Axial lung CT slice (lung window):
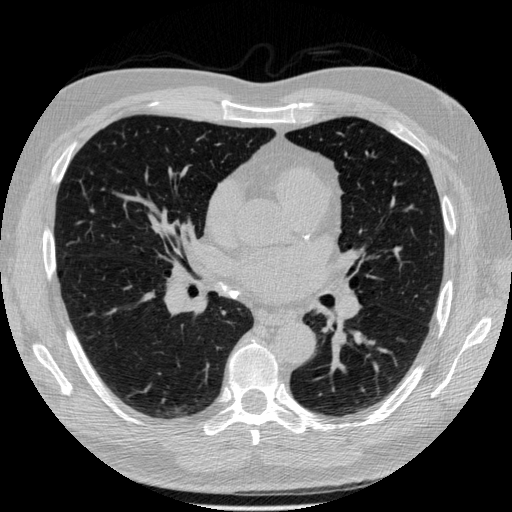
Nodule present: no